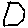
Label: hexagon